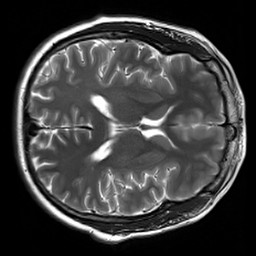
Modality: T2w
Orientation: axial
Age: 26
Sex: male
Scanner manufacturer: siemens
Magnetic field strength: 3 T
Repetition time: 7 s
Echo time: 0.09 s